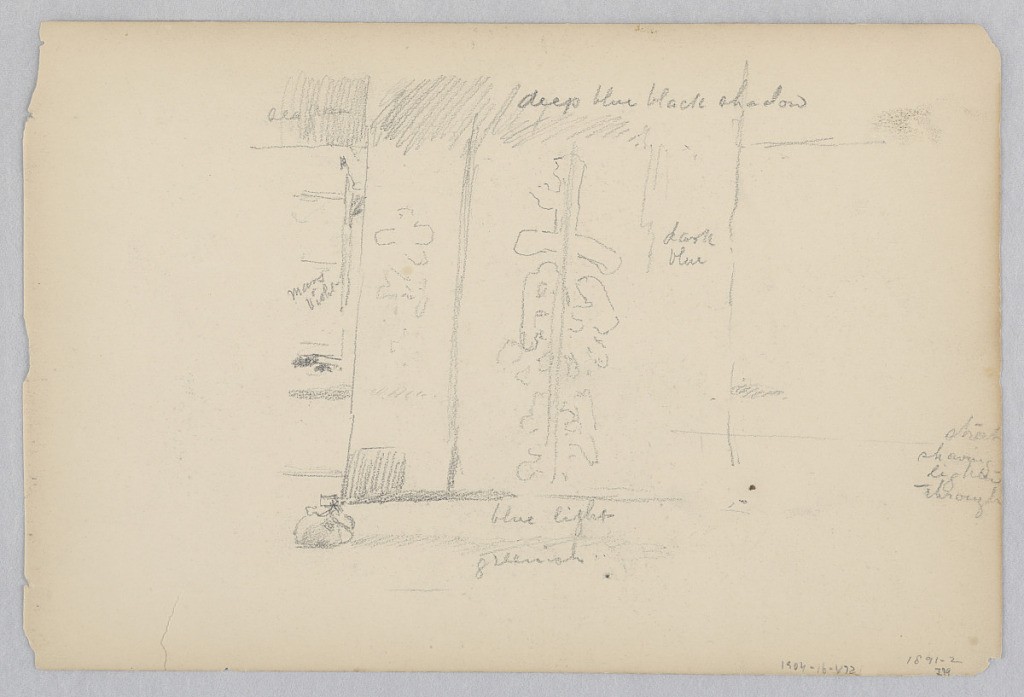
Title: Interior, Japan
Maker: Robert Frederick Blum, American, 1857–1903
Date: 1891–1892
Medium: Graphite on wove paper
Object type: Drawing
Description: Recto: Sketch of a screen with Japanese characters; Verso: Sketch of an interior courtyard.